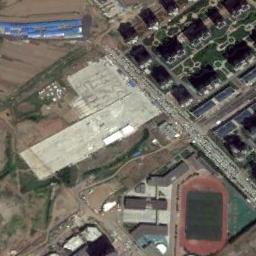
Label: ground_track_field